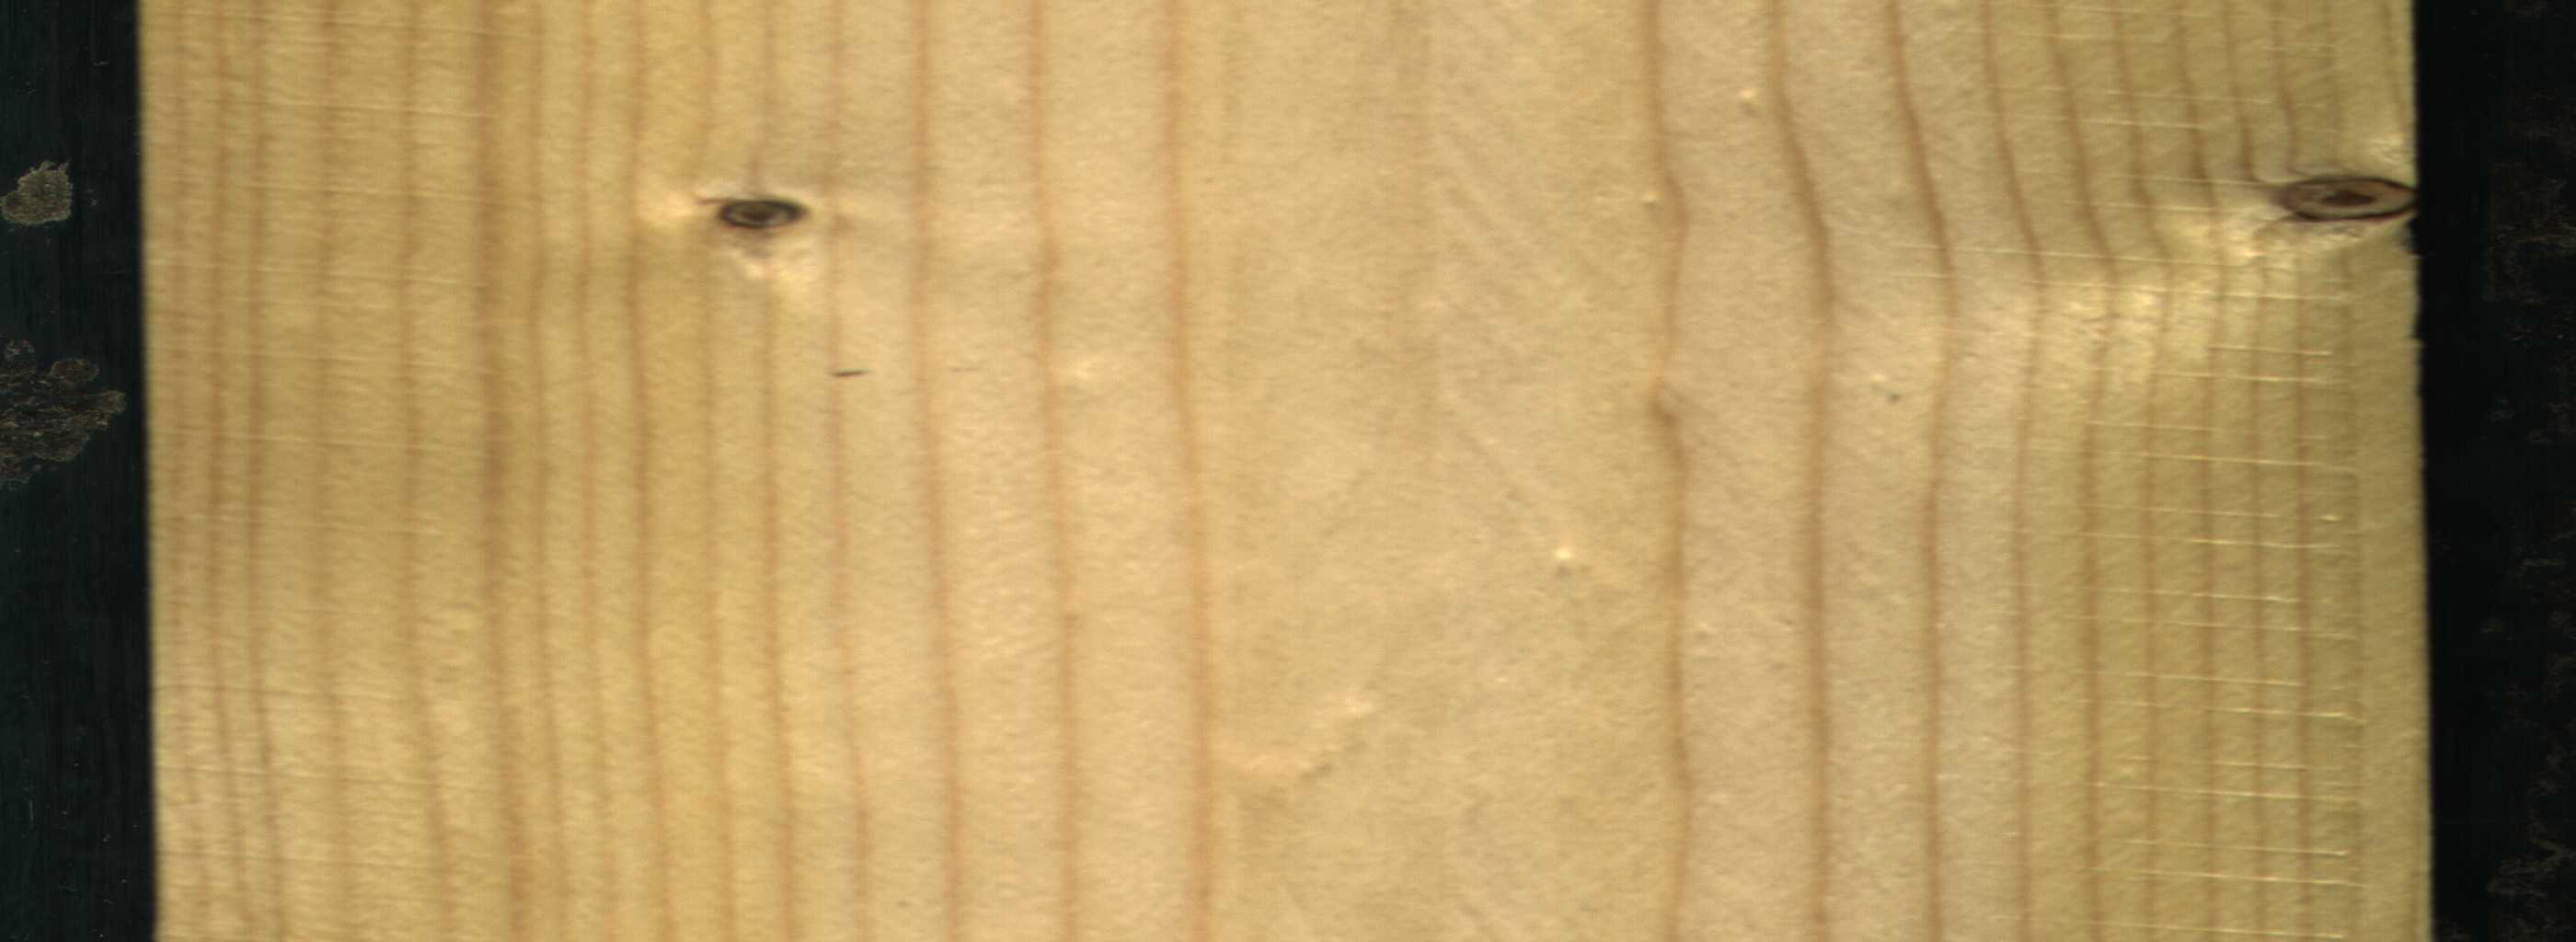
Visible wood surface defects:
Dead_Knot
Dead_Knot